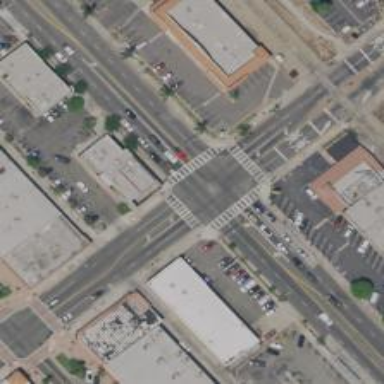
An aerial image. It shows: Marked road crossing with pedestrian island.